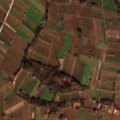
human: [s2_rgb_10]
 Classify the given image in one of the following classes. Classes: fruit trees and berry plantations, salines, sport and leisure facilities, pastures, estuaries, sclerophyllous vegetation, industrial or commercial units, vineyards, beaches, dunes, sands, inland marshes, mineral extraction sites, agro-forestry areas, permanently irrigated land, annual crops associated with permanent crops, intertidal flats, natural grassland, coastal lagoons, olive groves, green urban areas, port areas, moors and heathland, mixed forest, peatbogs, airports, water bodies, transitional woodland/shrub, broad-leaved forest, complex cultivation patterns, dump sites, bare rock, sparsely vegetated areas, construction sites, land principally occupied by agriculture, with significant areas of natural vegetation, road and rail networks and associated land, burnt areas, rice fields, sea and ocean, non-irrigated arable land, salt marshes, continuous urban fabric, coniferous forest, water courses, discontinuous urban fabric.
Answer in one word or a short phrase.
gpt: non-irrigated arable land, land principally occupied by agriculture, with significant areas of natural vegetation